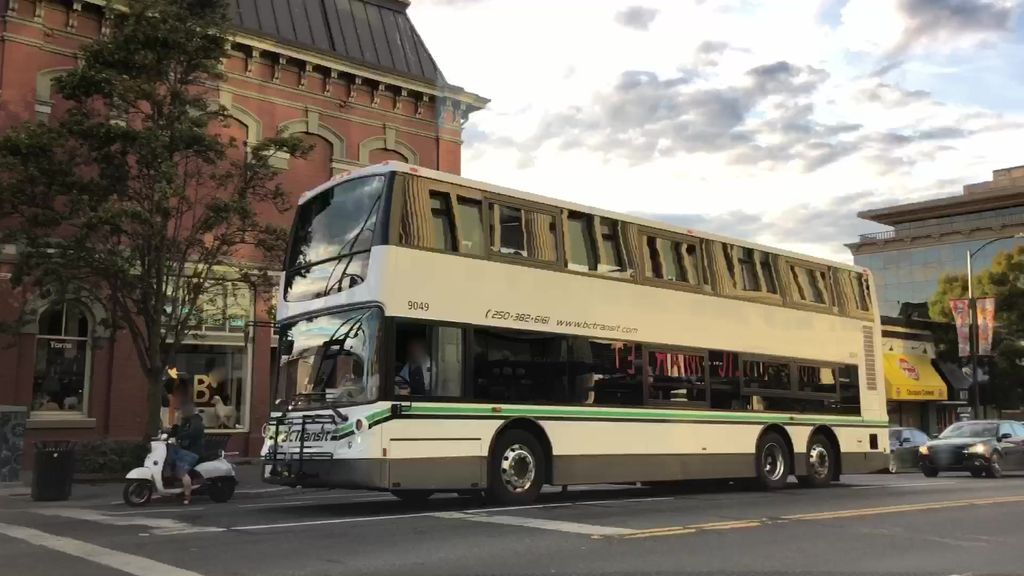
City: victoria